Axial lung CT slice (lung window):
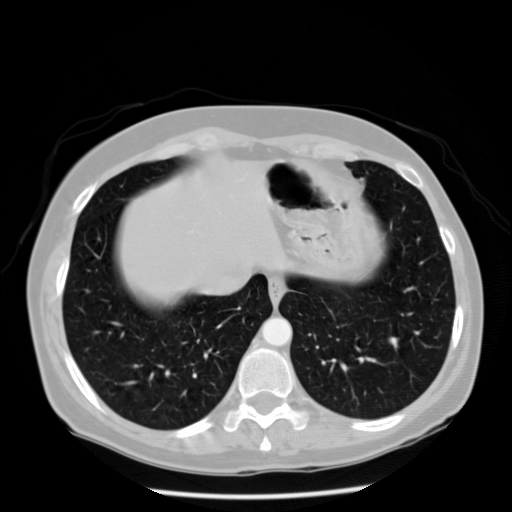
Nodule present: no